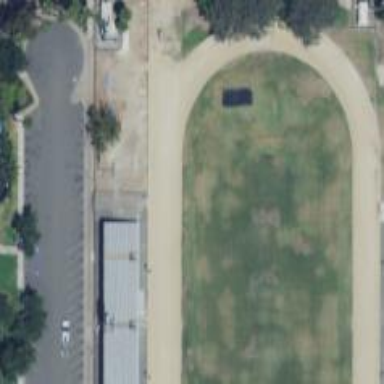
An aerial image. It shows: Track in leisure land.